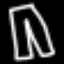
Label: pants